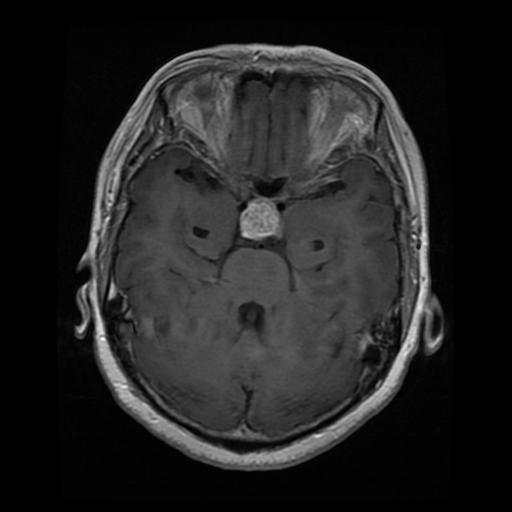
Label: pituitary